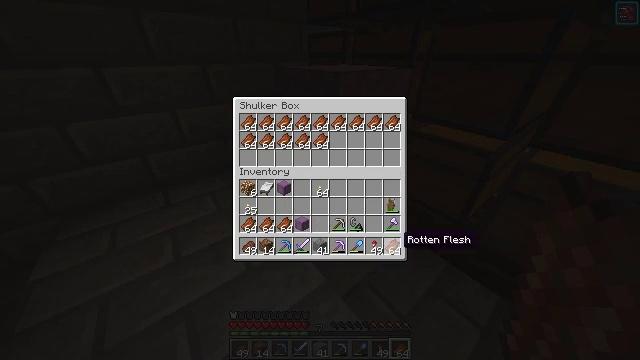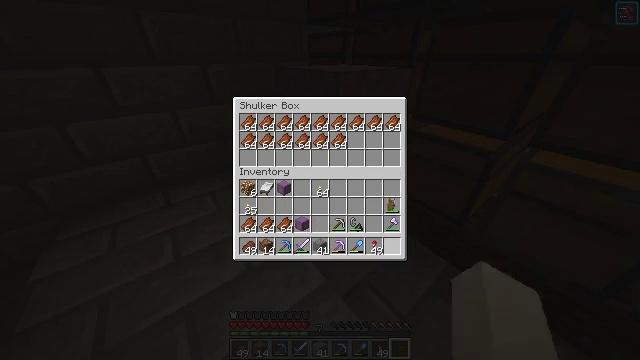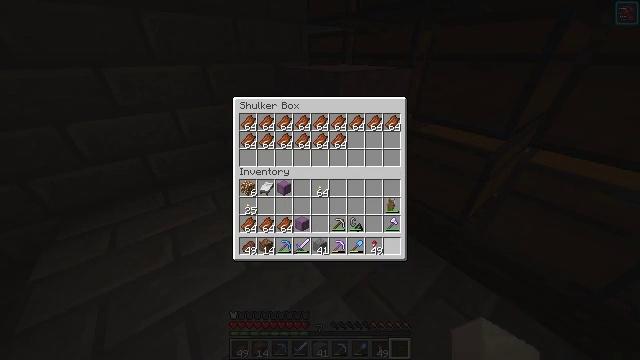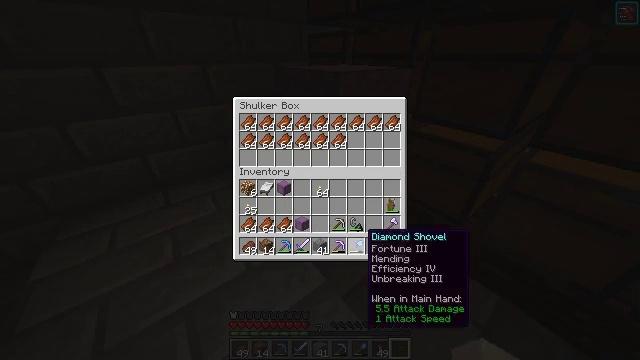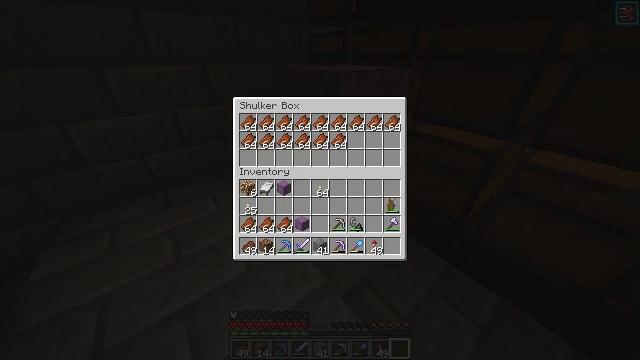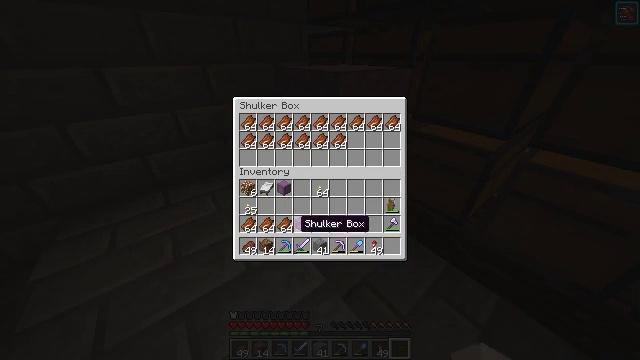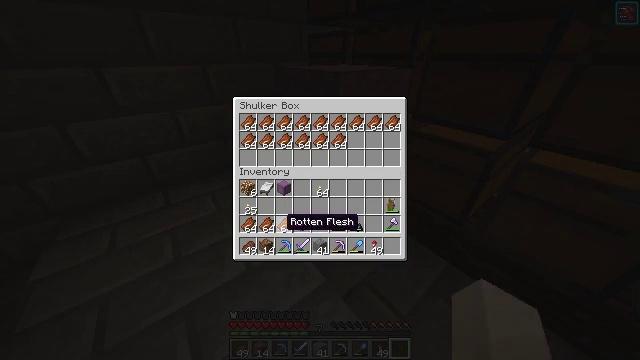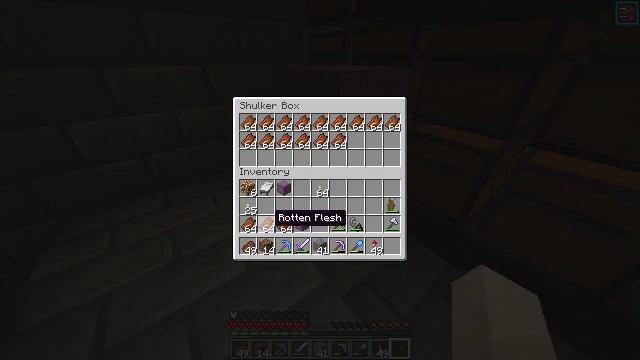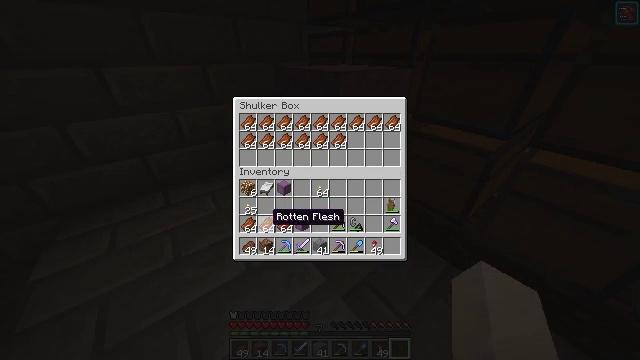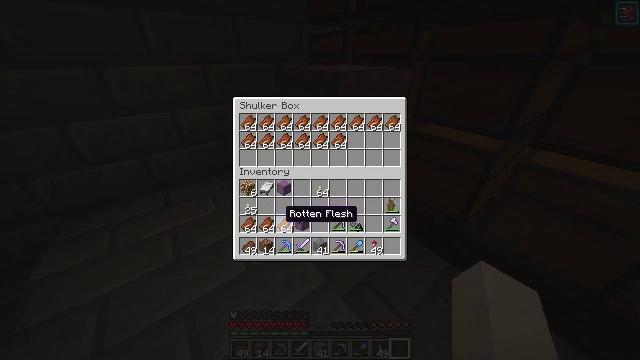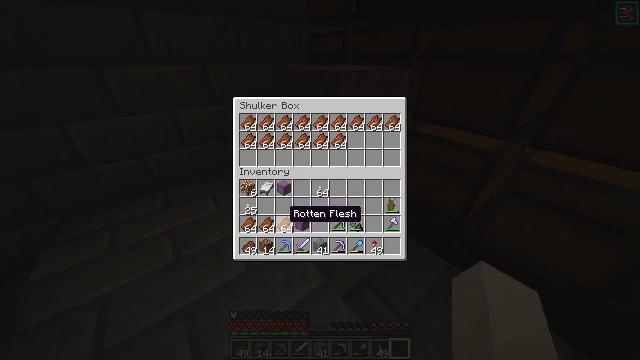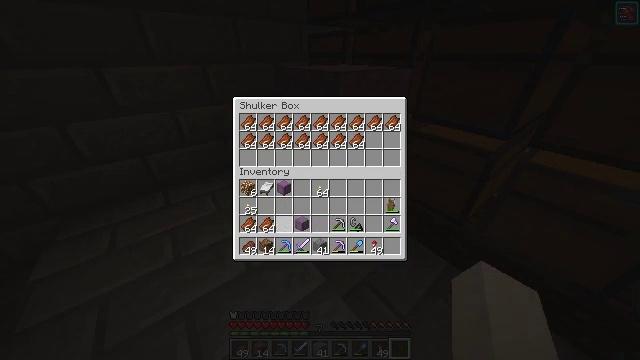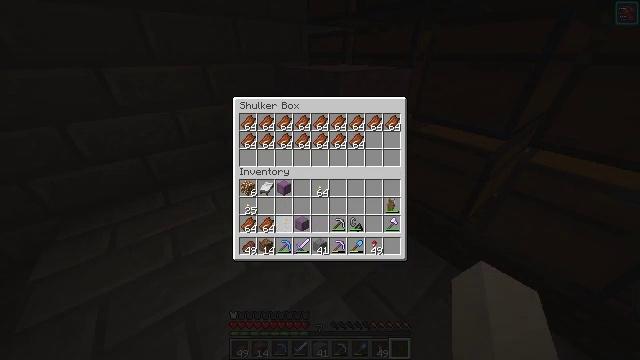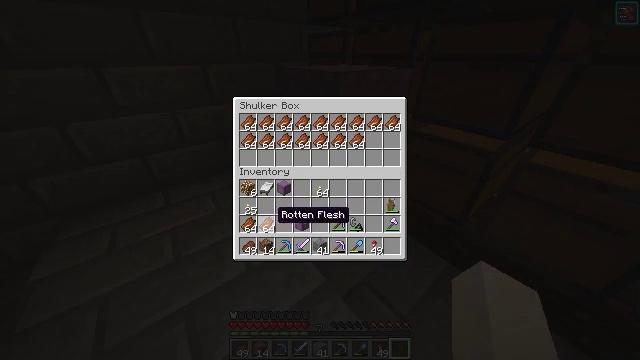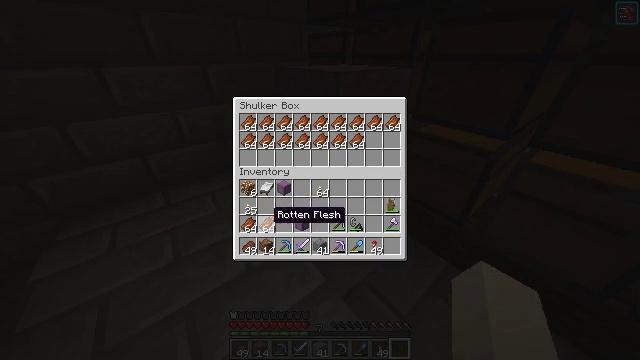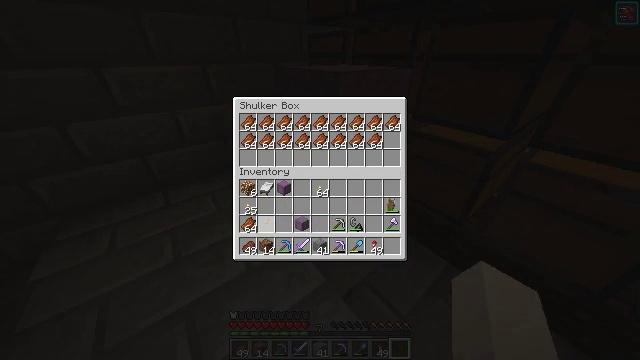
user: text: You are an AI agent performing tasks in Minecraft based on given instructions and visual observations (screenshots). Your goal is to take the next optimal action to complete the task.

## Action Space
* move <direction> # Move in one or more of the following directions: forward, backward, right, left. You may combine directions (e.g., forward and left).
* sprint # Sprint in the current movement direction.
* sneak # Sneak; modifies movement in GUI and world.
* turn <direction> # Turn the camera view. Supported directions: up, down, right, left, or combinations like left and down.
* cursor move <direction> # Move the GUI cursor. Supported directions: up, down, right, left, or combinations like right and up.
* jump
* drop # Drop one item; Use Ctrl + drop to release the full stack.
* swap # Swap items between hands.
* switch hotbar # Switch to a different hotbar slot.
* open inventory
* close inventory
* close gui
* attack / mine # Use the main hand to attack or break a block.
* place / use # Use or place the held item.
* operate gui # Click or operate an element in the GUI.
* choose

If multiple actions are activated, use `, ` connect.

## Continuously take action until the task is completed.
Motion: motion action
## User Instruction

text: Gather the shulker box for storage.
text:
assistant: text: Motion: sneak, choose
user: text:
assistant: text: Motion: sneak, cursor move left
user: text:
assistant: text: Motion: sneak, cursor move left
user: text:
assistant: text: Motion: sneak, cursor move left and up
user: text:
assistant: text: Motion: sneak, cursor move left
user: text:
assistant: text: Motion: sneak, cursor move left
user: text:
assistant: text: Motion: sneak, cursor move left
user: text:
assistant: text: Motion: sneak
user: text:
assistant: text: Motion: sneak, cursor move right
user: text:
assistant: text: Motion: sneak
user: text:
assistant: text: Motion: sneak, choose
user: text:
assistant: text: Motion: sneak, choose
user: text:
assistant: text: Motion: sneak, cursor move left, choose
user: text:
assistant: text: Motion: sneak
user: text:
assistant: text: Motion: sneak, choose
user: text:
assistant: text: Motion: sneak, choose
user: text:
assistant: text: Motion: sneak, cursor move left
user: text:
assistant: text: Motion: sneak
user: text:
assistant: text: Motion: sneak, choose
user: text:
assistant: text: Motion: sneak, choose
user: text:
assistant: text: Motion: sneak
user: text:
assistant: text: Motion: sneak
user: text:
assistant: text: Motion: no_op
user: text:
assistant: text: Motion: no_op
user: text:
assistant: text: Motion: no_op
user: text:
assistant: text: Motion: close inventory
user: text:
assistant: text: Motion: close inventory
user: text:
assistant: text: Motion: turn right and up
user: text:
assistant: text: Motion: turn right and up
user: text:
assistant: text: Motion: turn right and up